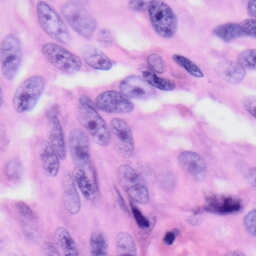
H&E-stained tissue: Skin